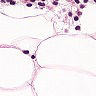
Metastatic tissue present: no